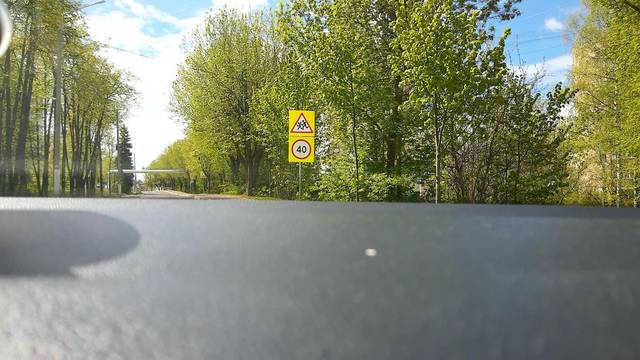
Region: Russia
Coordinates: 56.34, 37.523